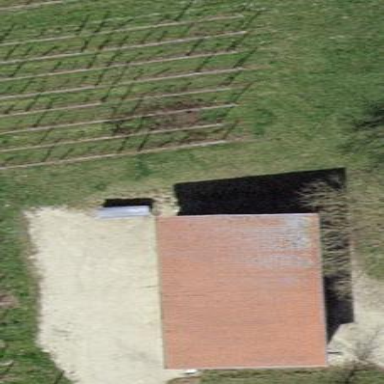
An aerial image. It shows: Shed.